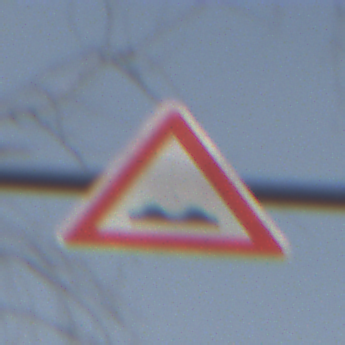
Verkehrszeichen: UnebeneFahrbahn
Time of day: MorningAfternoon
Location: Outdoor (Nature)
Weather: Clear
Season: Winter
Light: Natural